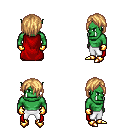
a pixel art fantasy rpg character, male body template, orc, green skin, red cape, white pants, light blonde bangs hairstyle, gold gloves, gold boots, four views (front, back, left, right), 2x2 character sprite sheet, small pixel art, hard edges, no anti-aliasing